Question: >
<URL>
I want to integrate timepicker and datepicker together. Something like this:

Is it possible to use them together for one input field?
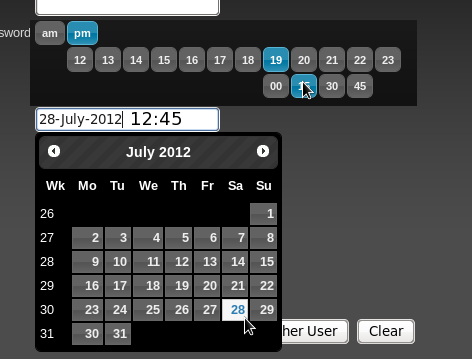
Answer: I suggest using jQuery's really nice plug-in <URL>.
It would be much easier and probably more efficient than integrating two different plug-ins together in a single field and getting a text result based on these.